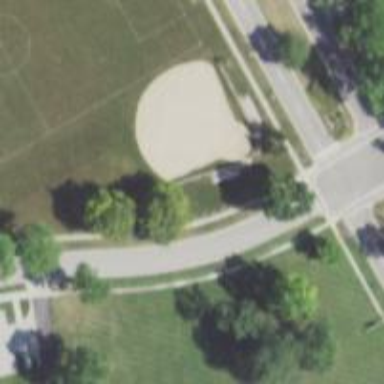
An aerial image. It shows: Softball field.